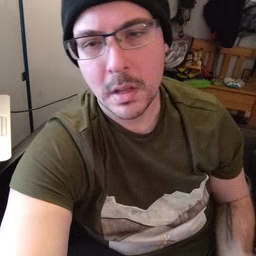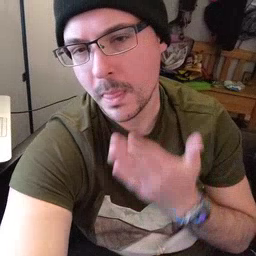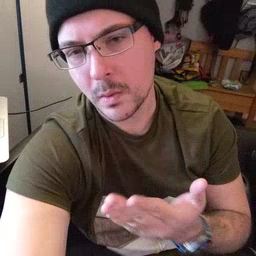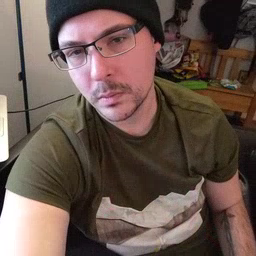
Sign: thankyou